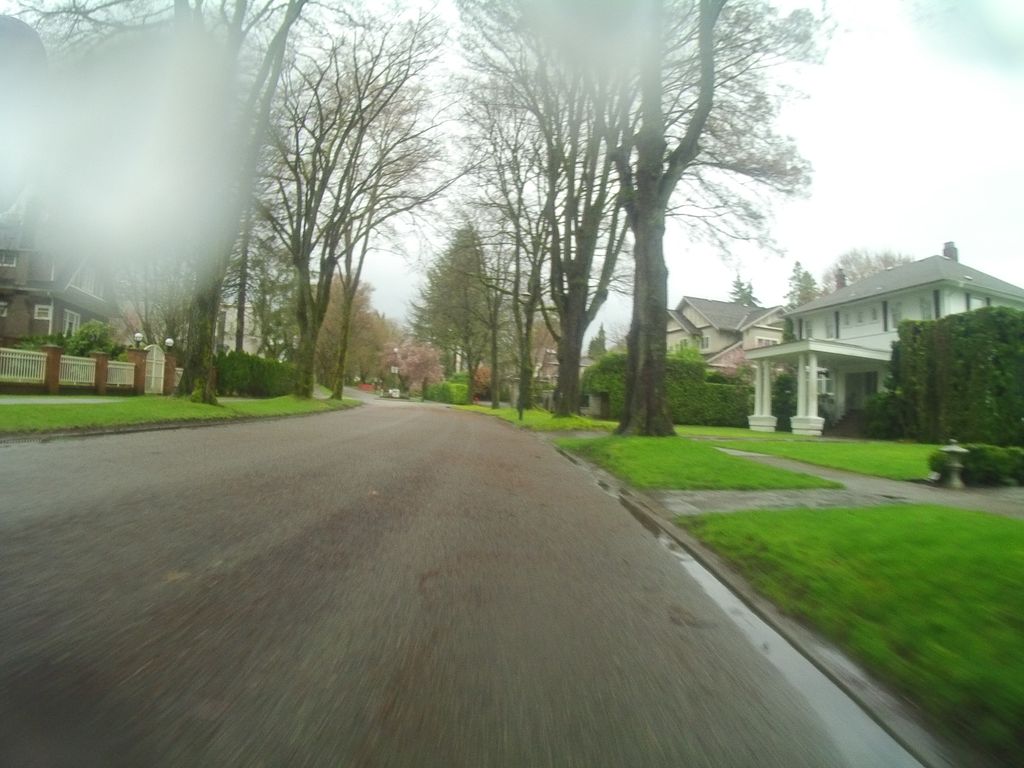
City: vancouver